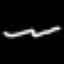
Label: squiggle